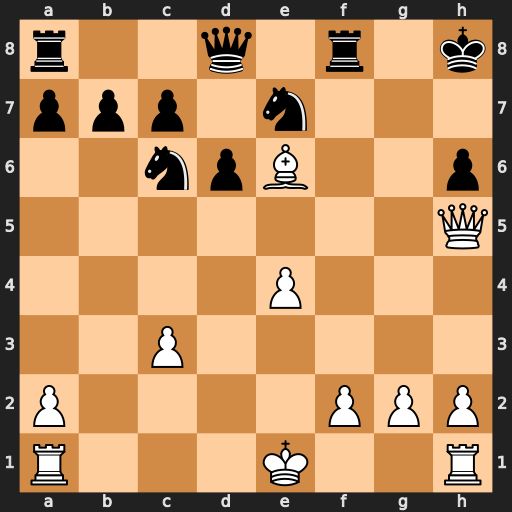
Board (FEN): r2q1r1k/ppp1n3/2npB2p/7Q/4P3/2P5/P4PPP/R3K2R
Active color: w
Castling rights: KQ
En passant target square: -
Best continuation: Qxh6#